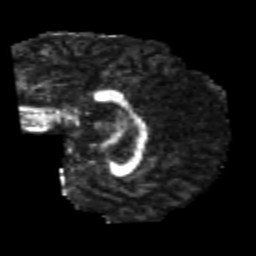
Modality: FA
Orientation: sagittal
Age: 26
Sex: male
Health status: healthy
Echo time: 0.074 s